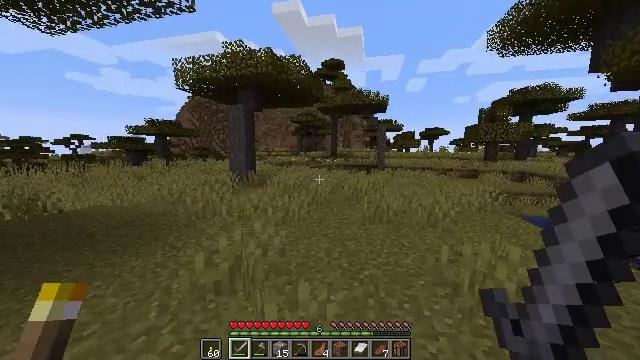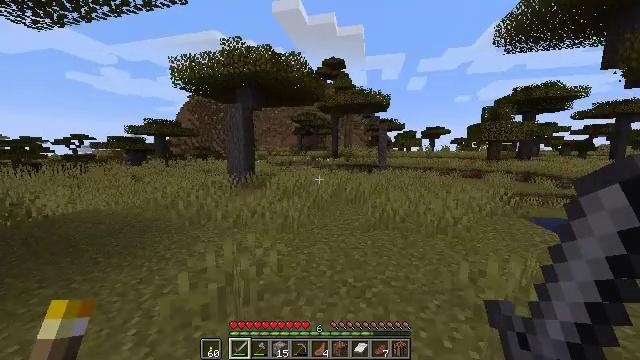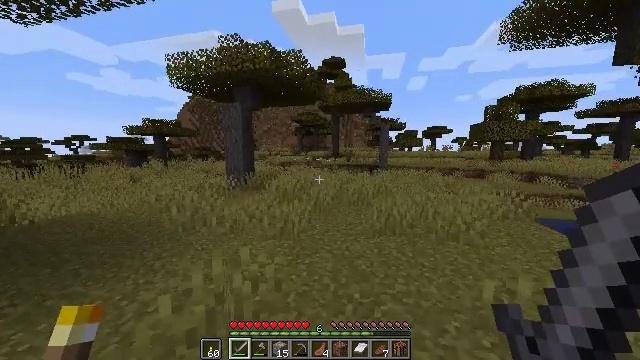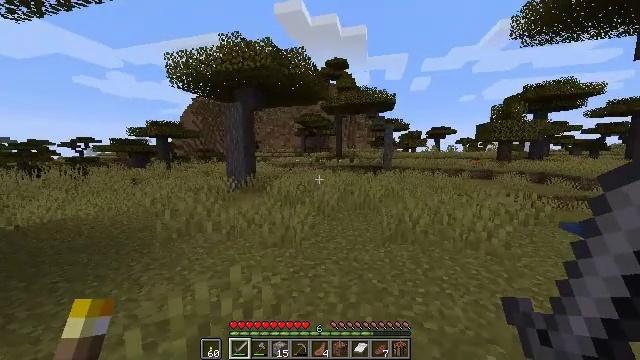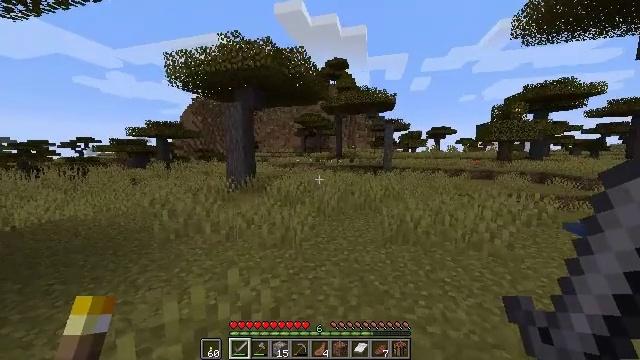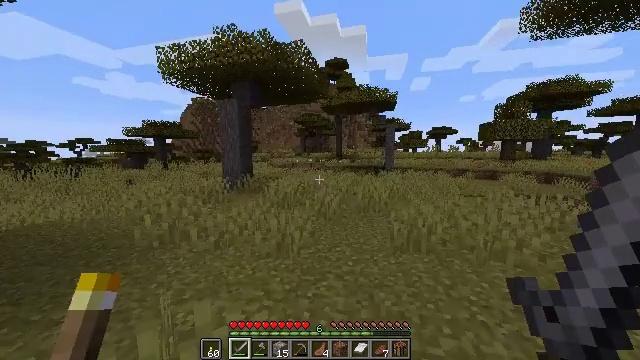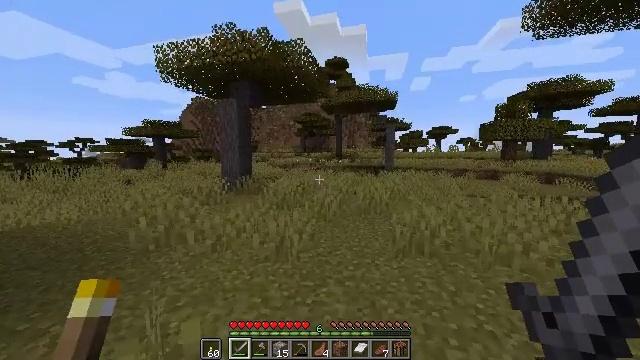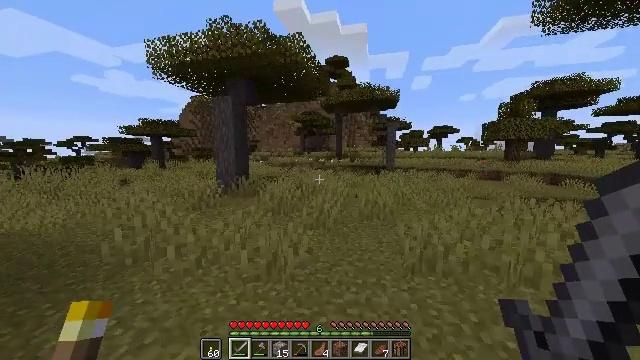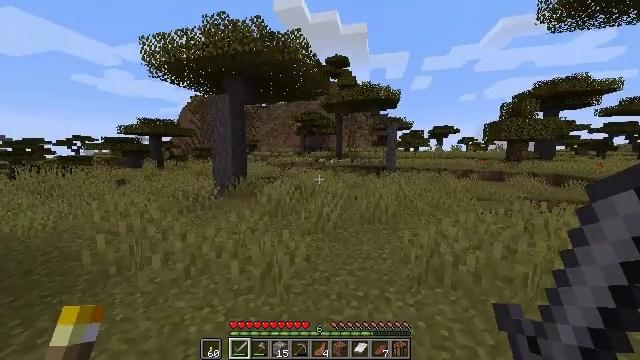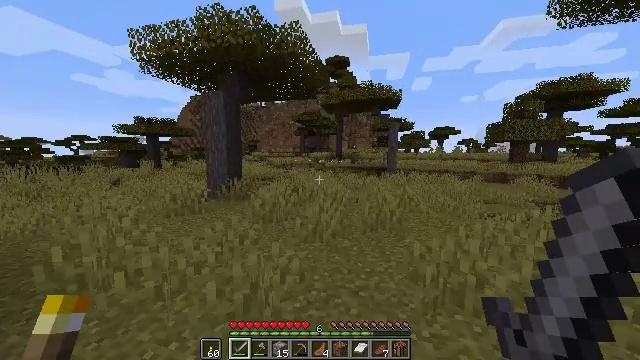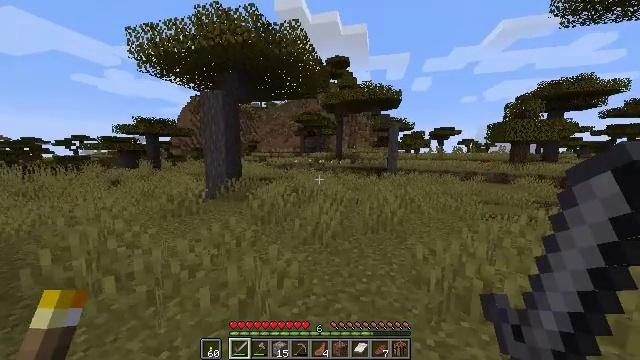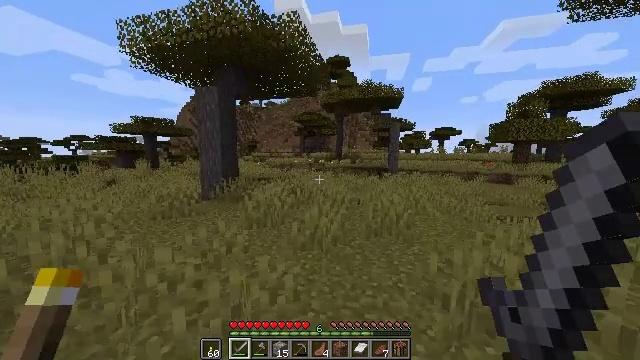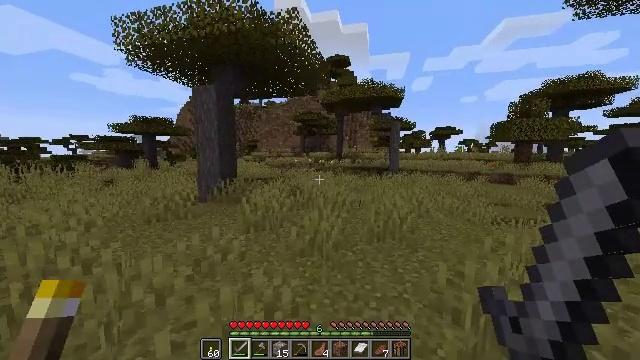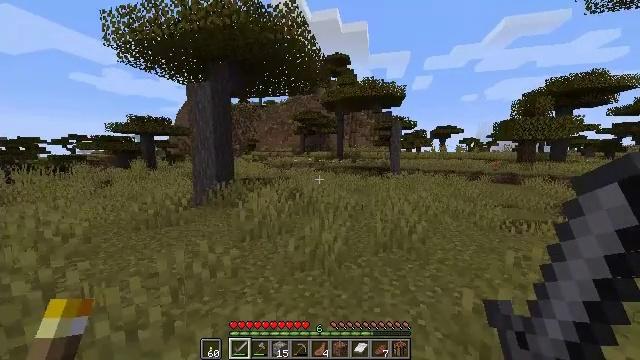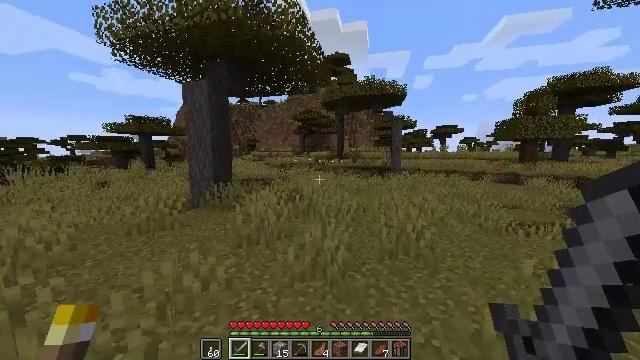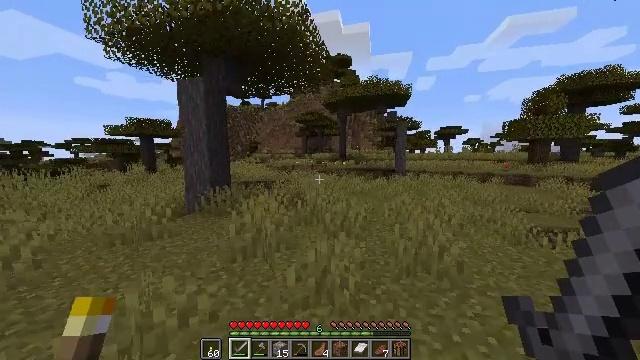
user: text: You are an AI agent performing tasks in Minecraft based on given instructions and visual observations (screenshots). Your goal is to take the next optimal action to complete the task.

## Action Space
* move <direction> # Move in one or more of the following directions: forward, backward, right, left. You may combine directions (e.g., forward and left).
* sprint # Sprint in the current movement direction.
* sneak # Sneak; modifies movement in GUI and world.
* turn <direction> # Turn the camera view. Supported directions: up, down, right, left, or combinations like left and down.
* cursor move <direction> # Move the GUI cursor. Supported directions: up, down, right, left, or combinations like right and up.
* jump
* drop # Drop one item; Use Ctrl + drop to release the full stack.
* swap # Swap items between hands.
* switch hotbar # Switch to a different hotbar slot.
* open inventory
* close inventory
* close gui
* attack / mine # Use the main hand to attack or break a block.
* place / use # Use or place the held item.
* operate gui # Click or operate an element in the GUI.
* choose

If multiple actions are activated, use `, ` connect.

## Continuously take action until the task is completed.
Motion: motion action
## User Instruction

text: Collect sand to make glass.
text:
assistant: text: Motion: move forward, sprint
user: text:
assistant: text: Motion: move forward, sprint
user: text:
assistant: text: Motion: move forward, sprint
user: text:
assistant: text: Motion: move forward, sprint
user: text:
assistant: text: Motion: move forward, sprint
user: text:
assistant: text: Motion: move forward, sprint
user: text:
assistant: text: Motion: move forward, sprint
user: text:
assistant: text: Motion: move forward, sprint
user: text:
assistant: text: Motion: move forward, sprint
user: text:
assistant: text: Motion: move forward, sprint
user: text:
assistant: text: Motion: move forward, sprint
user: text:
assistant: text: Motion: move forward, sprint
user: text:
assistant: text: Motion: move forward, sprint
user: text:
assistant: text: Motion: move forward, sprint
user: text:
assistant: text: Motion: move forward, sprint
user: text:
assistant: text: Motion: move forward, sprint
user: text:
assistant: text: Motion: move forward, sprint
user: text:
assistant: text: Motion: move forward, sprint
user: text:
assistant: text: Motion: move forward, sprint
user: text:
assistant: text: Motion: move forward, sprint, turn left
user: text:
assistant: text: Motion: move forward, sprint, turn left
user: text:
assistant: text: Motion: move forward, sprint
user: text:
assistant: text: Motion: move forward, sprint
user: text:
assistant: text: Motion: move forward, sprint
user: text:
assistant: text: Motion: move forward, sprint
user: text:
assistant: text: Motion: move forward, sprint
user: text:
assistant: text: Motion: move forward, sprint
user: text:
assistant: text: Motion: move forward, sprint
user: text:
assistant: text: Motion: move forward, sprint
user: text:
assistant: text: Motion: move forward, sprint